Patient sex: M
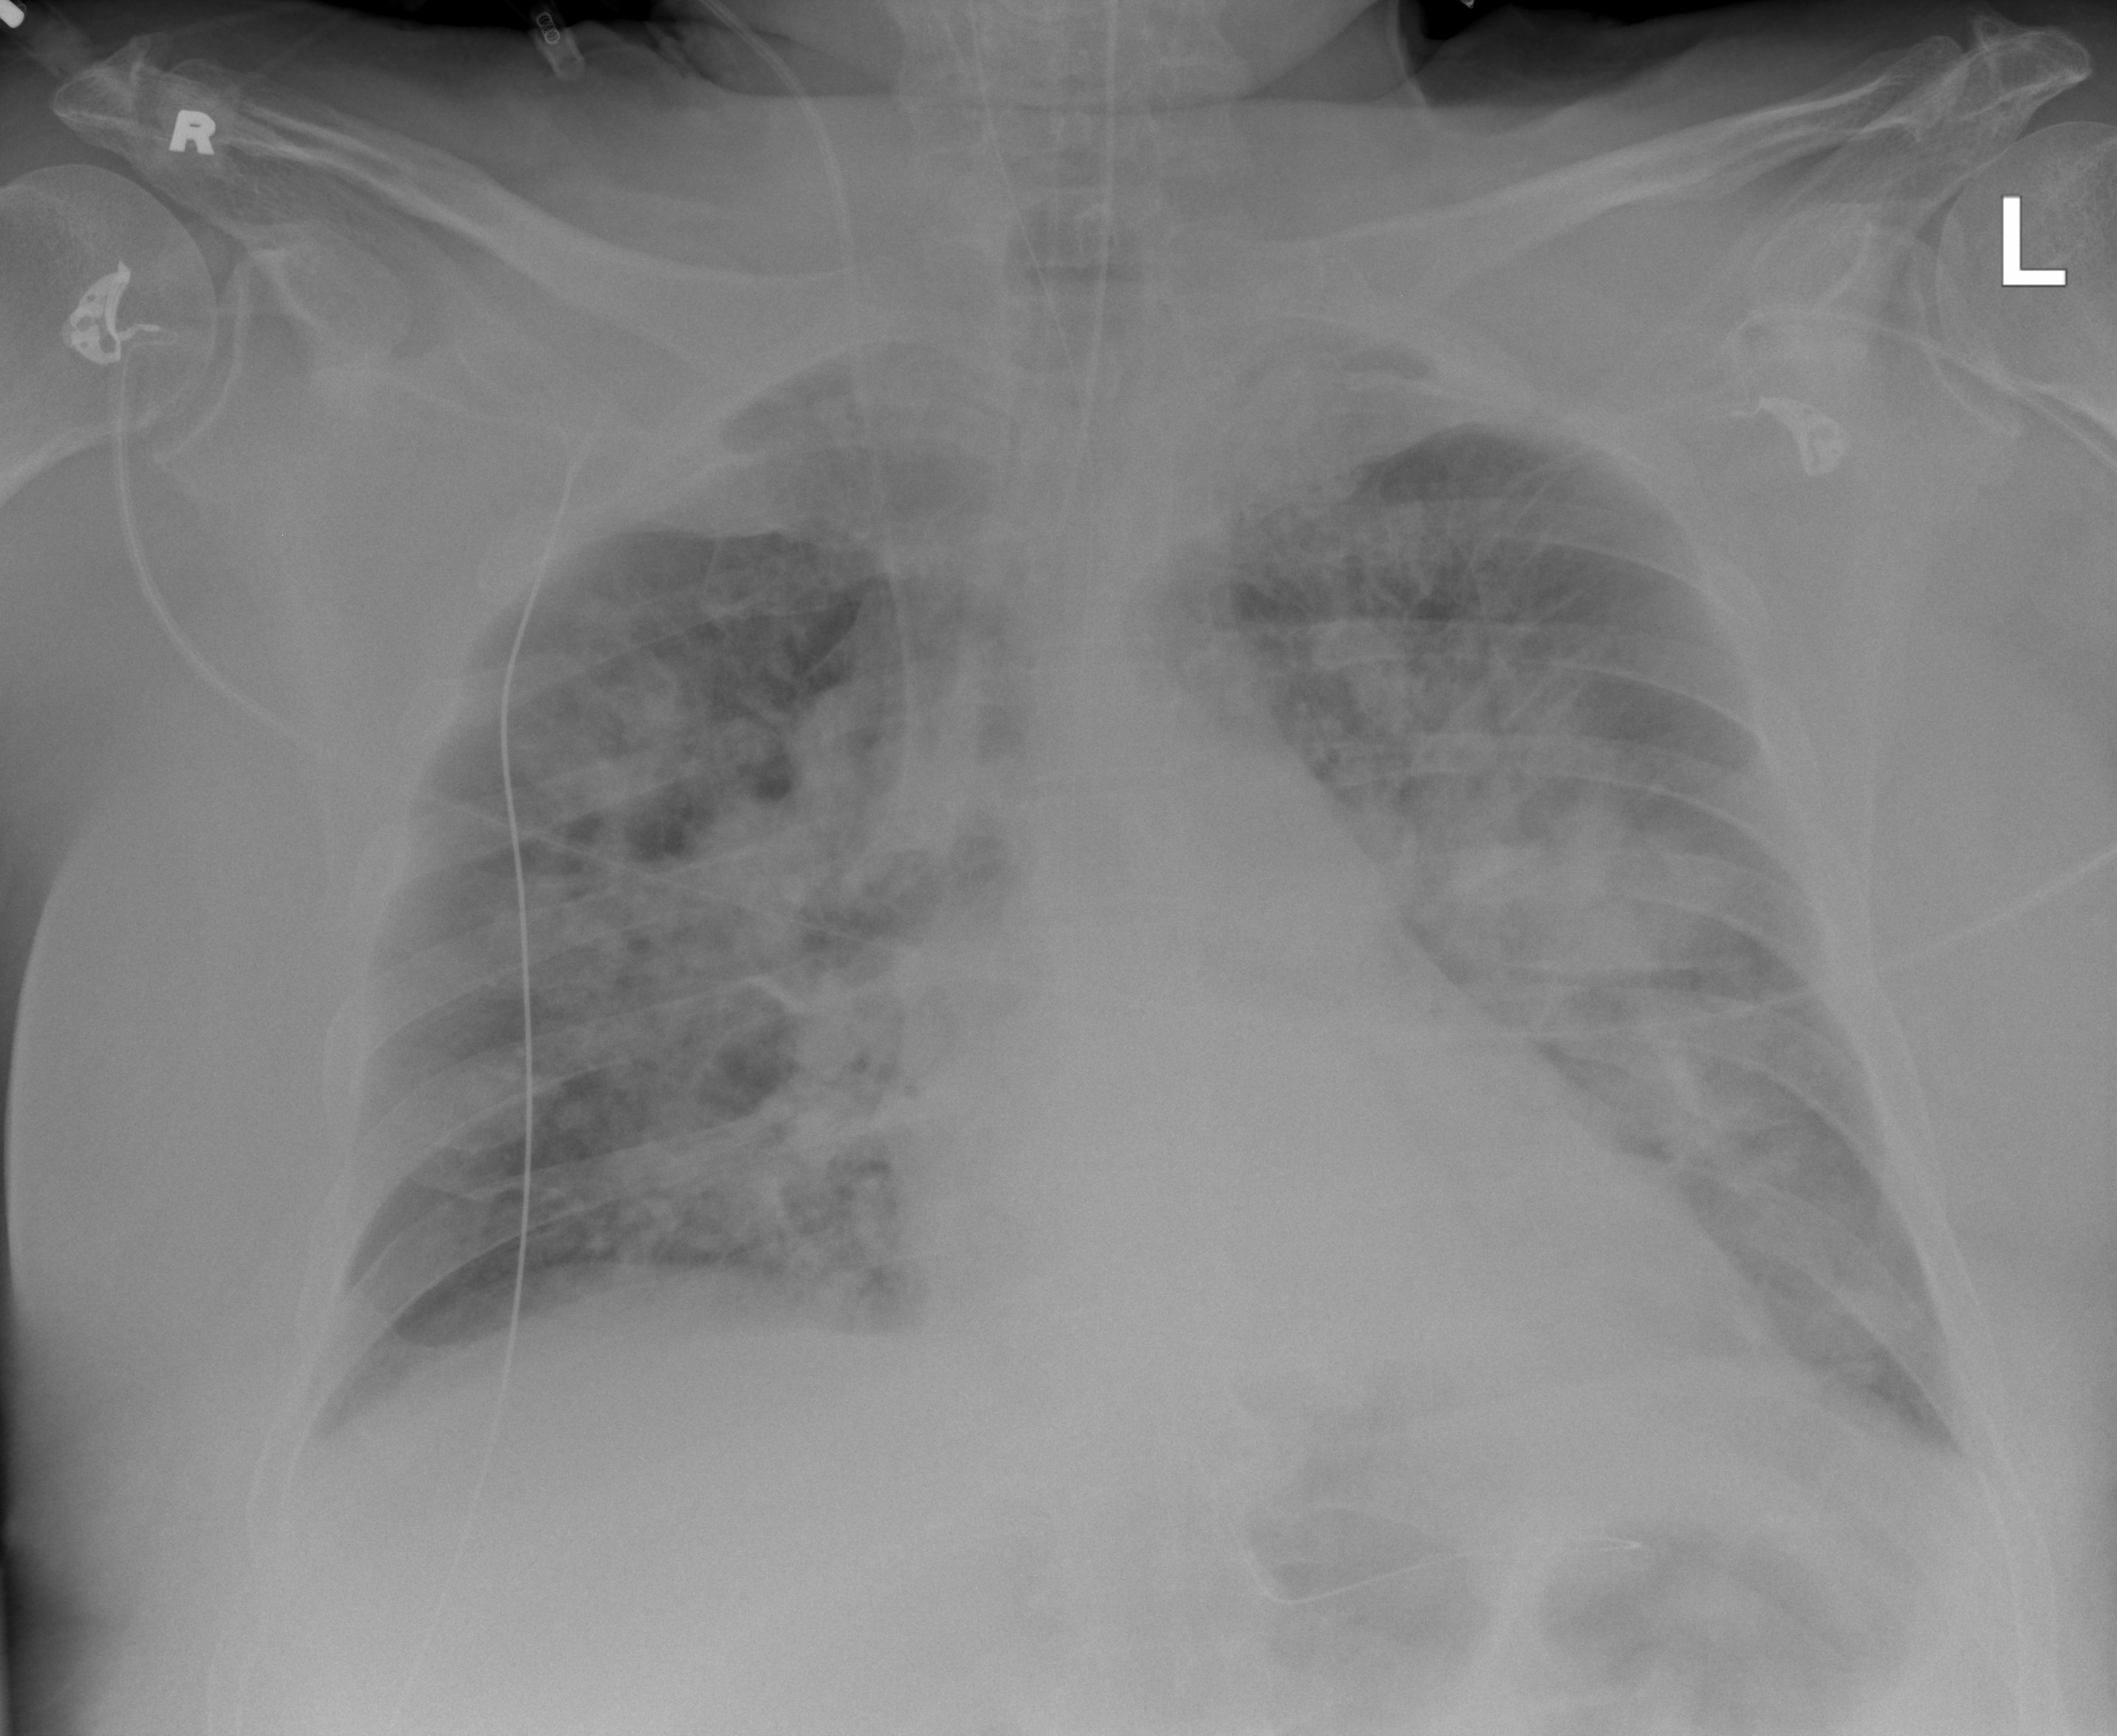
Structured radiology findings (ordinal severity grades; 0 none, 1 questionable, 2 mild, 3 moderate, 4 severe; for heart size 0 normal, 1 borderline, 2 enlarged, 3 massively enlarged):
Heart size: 2
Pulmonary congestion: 2
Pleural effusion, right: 2
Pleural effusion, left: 0
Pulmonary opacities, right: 3
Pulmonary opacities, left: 3
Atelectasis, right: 2
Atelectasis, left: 0